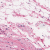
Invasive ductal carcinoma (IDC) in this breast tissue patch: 0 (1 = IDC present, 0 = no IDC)